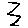
Label: zigzag